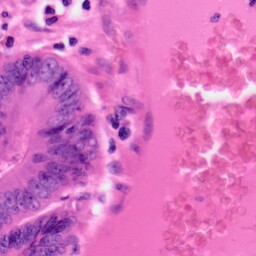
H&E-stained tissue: Colon